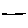
Label: line